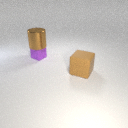
large brown rubber cube in front of small purple rubber cube